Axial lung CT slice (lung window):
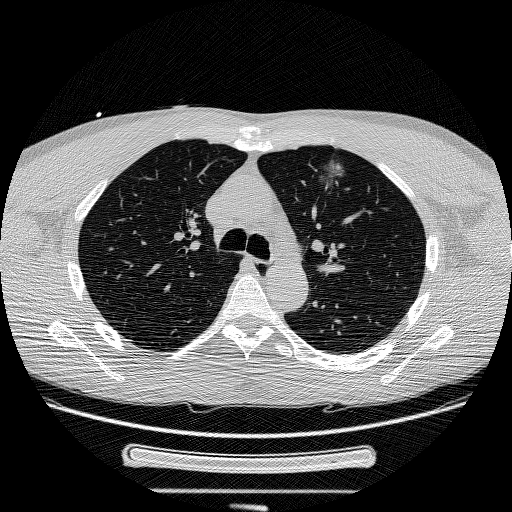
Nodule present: yes
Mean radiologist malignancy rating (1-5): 4.333